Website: home-depot
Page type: payment
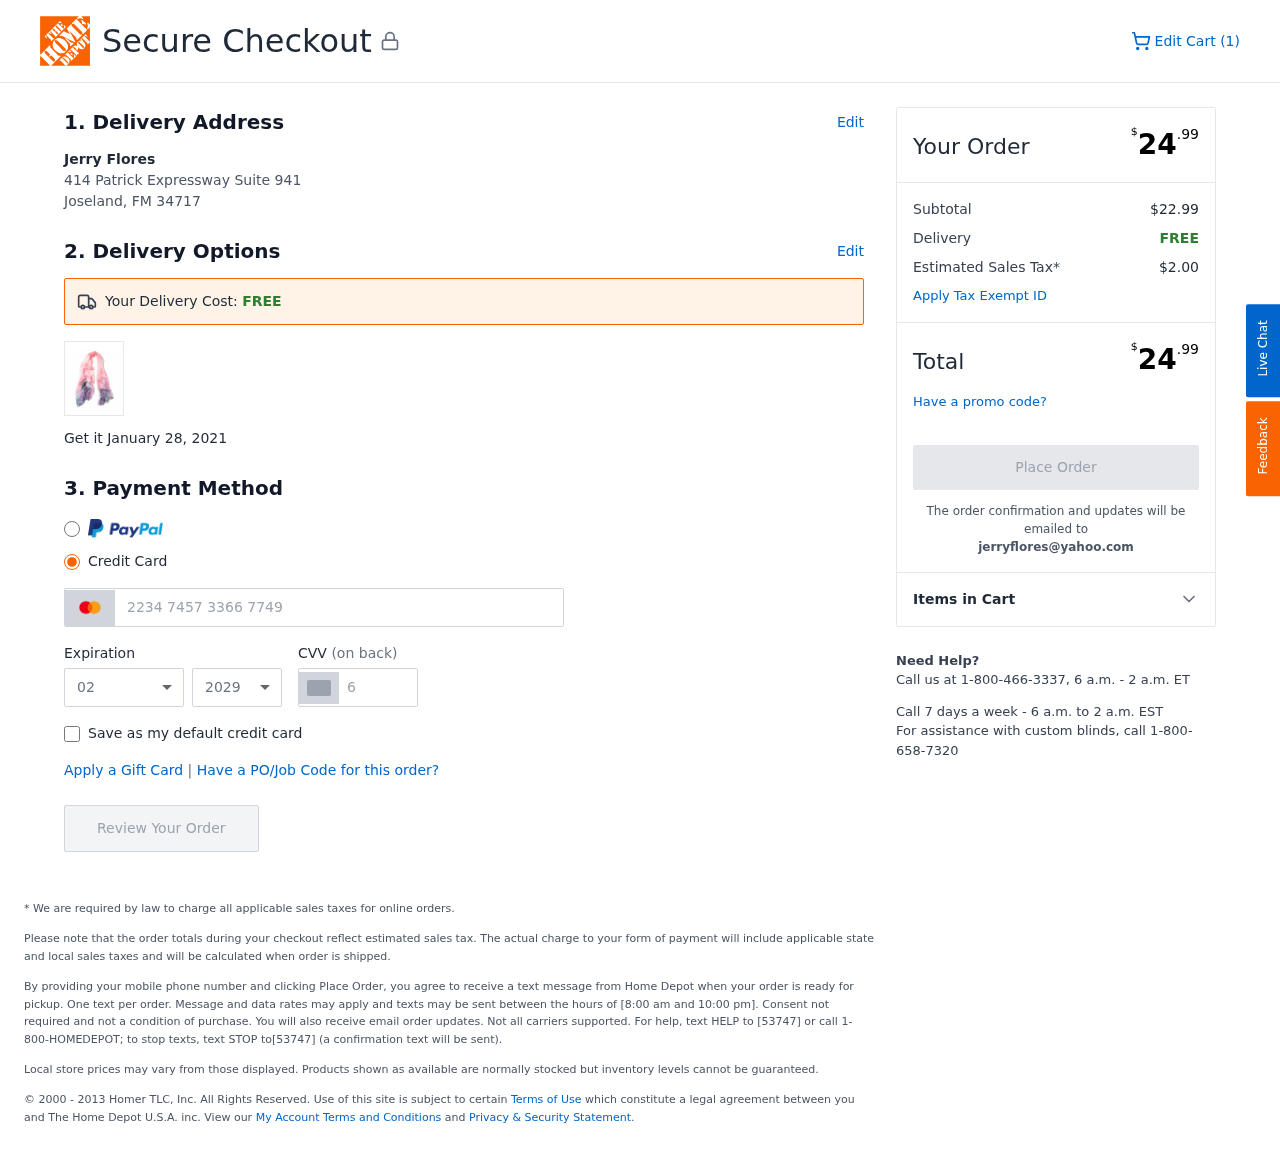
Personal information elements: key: PII_CARD_CVV
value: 675
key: PII_CARD_EXPIRY_MONTH
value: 02
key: PII_CARD_EXPIRY_YEAR
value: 29
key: PII_CARD_NUMBER
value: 2234 7457 3366 7749
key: PII_CITY_STATE_ZIP
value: Joseland, FM 34717
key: PII_EMAIL
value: jerryflores@yahoo.com
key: PII_FULLNAME
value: Jerry Flores
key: PII_STREET
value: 414 Patrick Expressway Suite 941
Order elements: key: ORDER_NUM_ITEMS
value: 1
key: ORDER_DELIVERY_DATE
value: January 28, 2021
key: ORDER_TOTAL
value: $24.99
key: ORDER_SUBTOTAL
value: $22.99
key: ORDER_SHIPPING_COST
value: FREE
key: ORDER_TAX
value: $2.00